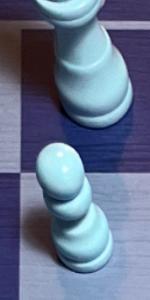
Label: Pawn_White